Field crop: tomato
Growth stage: 1
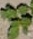
Species: solanum